Question:
If we want to draw a recursive art in scheme like the one above, how should we approach it?
Here is a rough draft that I have (not quite work as of now) edited from sierpinski triangle in scheme.
Thanks!
'''
(define (hax fn)
(repeat 6 (lambda () (fn) (lt 60))))
(define (haxa d k)
(hax (lambda ()
(if (= k 1) (fd d) (haxaleg d k)))))
(define (haxaleg d k)
(haxa (/ d 2) (- k 1))
(penup)
(fd (* d 1.72))
(lt 120)
(pendown))
'''
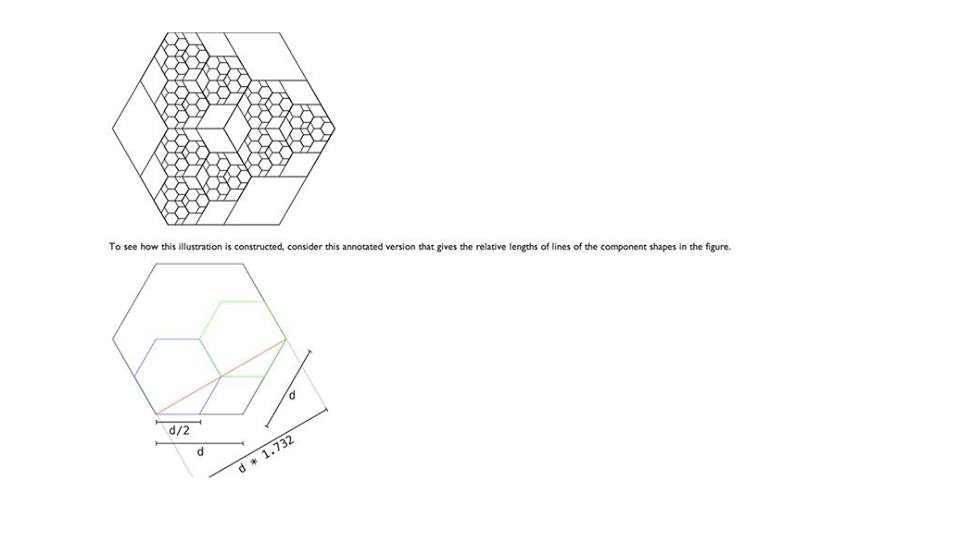
Answer: As you seem to want to recursively draw smaller hexagons at each second corner around a hexagon, the following method shoud work.
1. Draw a hexagon of the desired size, returning to original position and direction
2. Draw smaller hexagons at current position
3. Move two sides forward, turning after each move
4. Repeat point 2 and 3 twice more
In your dialect of scheme, this should be
'''
(define (hexagon length)
(pendown)
(repeat 6 (lambda ()
(fd length)
(lt 60)))
(penup))
(define (hexagons length levels)
(hexagon length) ;; Draw big hexagon
(if (> levels 1)
(repeat 3 (lambda ()
(hexagons (/ length 2) (- levels 1)) ;; Then smaller ones,
(repeat 2 (lambda () ;; move to next corner
(fd length)
(lt 60)))))))
'''